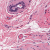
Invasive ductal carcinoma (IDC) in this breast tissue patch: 0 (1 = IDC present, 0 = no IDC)